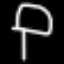
Label: mushroom